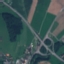
Land use / land cover class: Highway